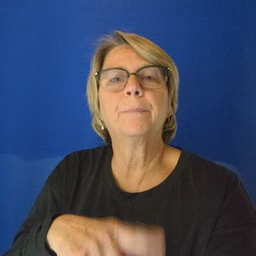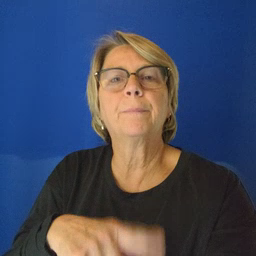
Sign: nap